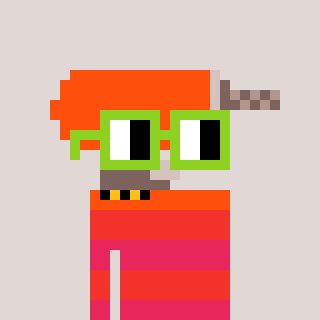
a pixel art character with square light green glasses, a drill-shaped head and a redpinkish-colored body on a warm background